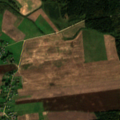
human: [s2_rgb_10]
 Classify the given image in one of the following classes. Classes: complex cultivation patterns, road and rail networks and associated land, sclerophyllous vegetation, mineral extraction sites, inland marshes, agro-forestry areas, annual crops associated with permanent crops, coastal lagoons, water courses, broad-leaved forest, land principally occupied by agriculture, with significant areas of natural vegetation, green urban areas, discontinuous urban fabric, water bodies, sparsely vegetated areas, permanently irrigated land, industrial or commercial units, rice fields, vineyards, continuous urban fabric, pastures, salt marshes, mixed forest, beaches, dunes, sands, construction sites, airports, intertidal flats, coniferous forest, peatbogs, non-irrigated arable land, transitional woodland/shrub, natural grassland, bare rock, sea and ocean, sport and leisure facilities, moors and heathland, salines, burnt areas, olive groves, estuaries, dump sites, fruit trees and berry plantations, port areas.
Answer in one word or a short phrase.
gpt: non-irrigated arable land, pastures, complex cultivation patterns, land principally occupied by agriculture, with significant areas of natural vegetation, coniferous forest, mixed forest, transitional woodland/shrub